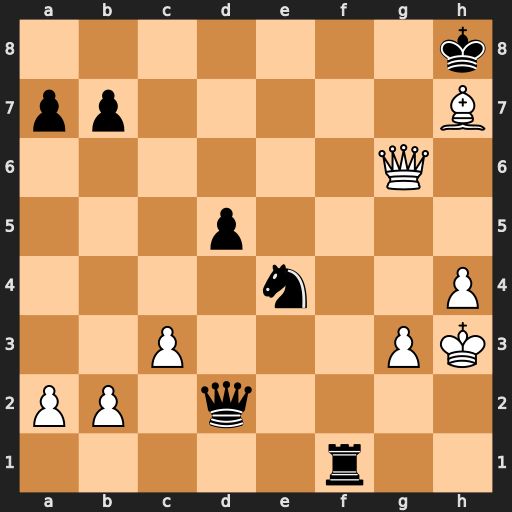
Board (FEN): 7k/pp5B/6Q1/3p4/4n2P/2P3PK/PP1q4/5r2
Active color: w
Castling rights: -
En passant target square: -
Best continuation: Qg8#